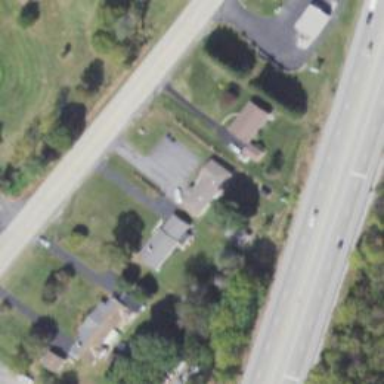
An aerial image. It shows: Veterinary facility.